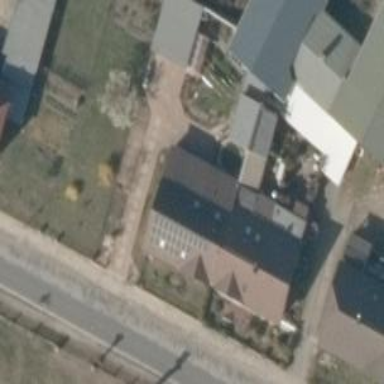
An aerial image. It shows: Terrace building.